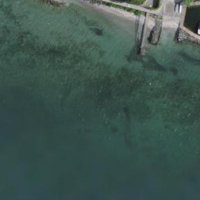
EUNIS habitat code: 14
Species observed at this site:
Mergus merganser